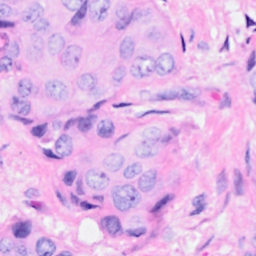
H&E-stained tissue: Breast